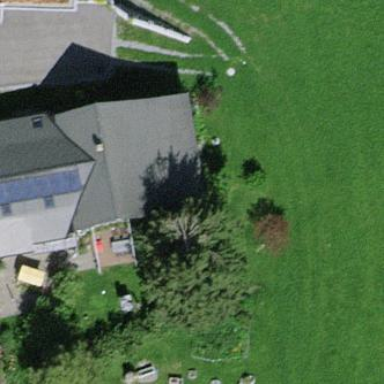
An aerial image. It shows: Detached building.